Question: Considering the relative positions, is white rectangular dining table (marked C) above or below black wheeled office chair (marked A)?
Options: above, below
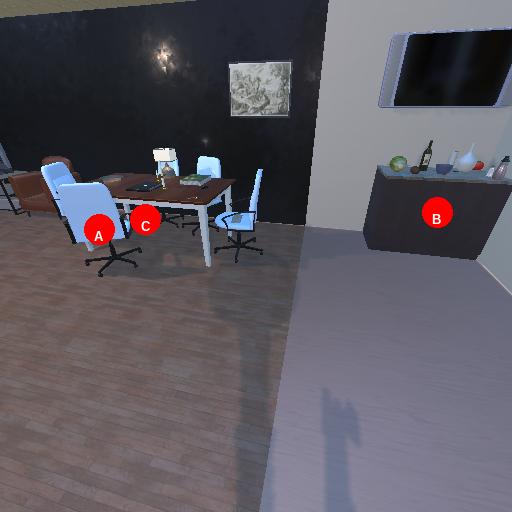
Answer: above